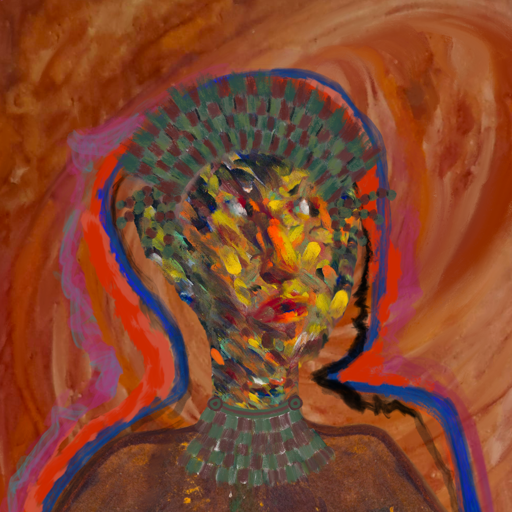
Background: Pious_Lady, Head And Neck Side: An_Impression, Face Side: An_Impression, Bust: Comrade, Hair Side: Experience, Head Accessory: After_Raid_Crown, Second Necklace: After_Raid, Necklace: Blank, Baby: Blank